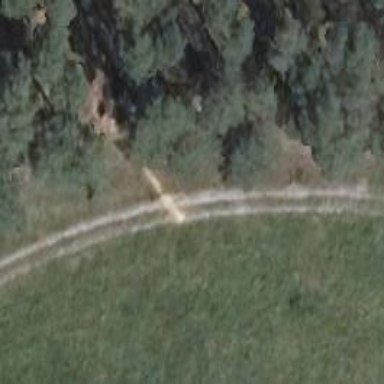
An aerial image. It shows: Grass track with grade5 tracktype.